Field crop: tomato
Growth stage: 1
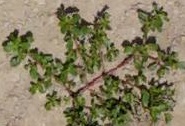
Species: portulaca